Field crop: maize
Growth stage: 2
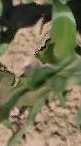
Species: maize